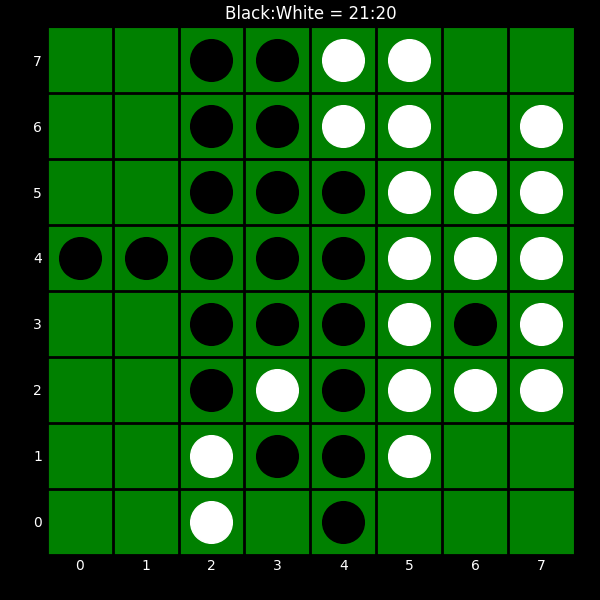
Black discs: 21
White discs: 20